Question: I was trying a tweet button with this script and html code.
'''
<script src="//platform.twitter.com/widgets.js" type="text/javascript"></script>
<a class="twitter-share-button" href="https://www.twitter.com/share?
url=http://www.programworks.co.cc&text=my website">
<img src = "tweet_button.jpg" />
</a>
'''
Now when i click the tweet button this is what i get :

The link shared is OK but the text that needs to be shared has '%20' for a whitespace. Why is that? How can i remove it ?
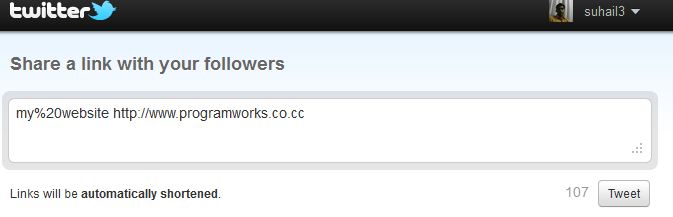
Answer: Space is encoded as '+'.
You may want to read further <URL>